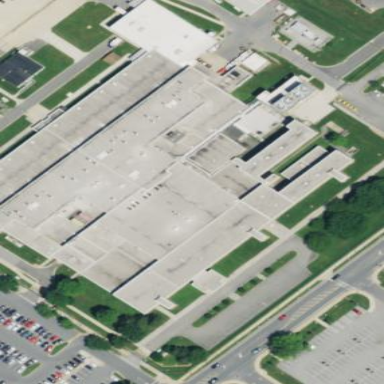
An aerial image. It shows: Office building.